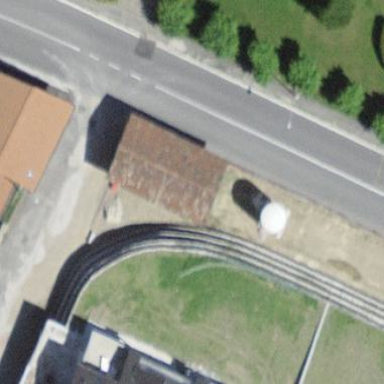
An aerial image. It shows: Shed with gabled roof.